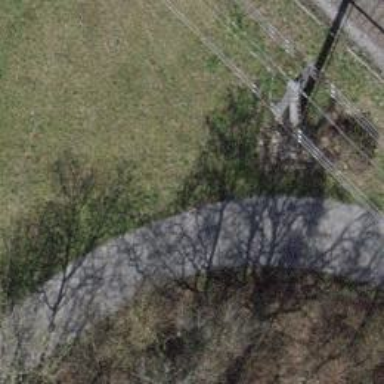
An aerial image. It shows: Asphalt track with grade1 tracktype suitable for agricultural vehicles.